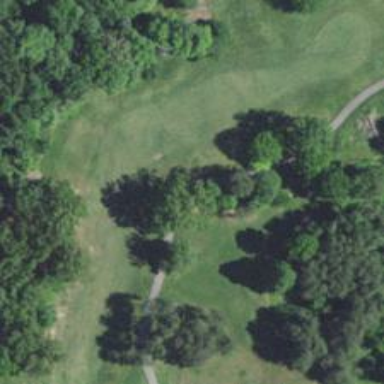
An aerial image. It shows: Scenic golf fairway.